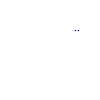
Particle: kaon